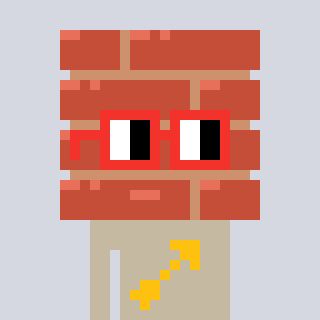
a pixel art character with square red glasses, a wall-shaped head and a bege-colored body on a cool background